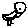
Label: bird